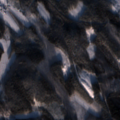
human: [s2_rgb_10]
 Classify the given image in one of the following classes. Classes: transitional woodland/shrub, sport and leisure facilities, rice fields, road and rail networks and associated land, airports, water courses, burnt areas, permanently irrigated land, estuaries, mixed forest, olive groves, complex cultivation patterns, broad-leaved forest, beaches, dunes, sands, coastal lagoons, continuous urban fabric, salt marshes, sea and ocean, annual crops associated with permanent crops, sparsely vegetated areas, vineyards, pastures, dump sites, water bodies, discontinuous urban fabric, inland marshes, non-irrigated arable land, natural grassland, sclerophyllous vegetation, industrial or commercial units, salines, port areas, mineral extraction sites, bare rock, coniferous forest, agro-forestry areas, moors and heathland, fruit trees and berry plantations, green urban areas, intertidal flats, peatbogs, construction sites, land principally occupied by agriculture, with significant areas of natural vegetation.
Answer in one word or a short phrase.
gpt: non-irrigated arable land, land principally occupied by agriculture, with significant areas of natural vegetation, broad-leaved forest, coniferous forest, mixed forest